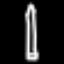
Label: pencil